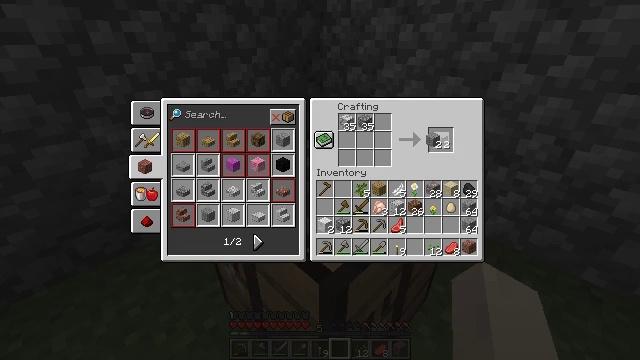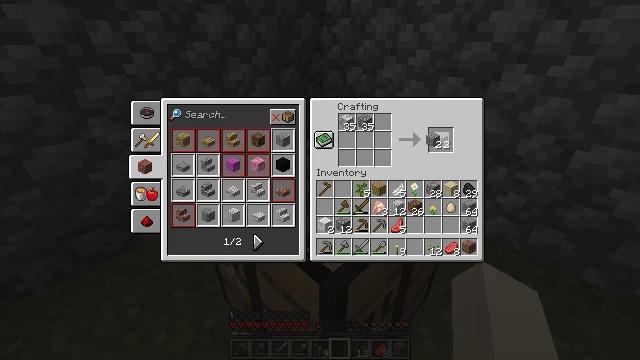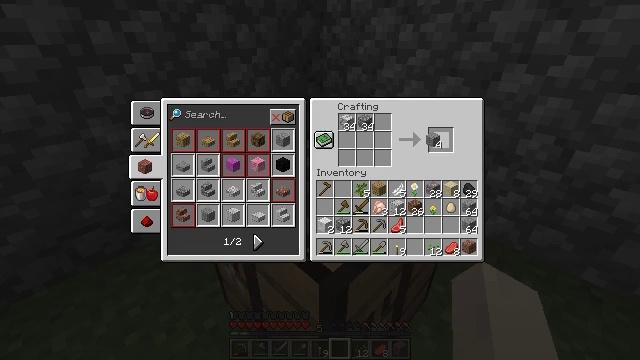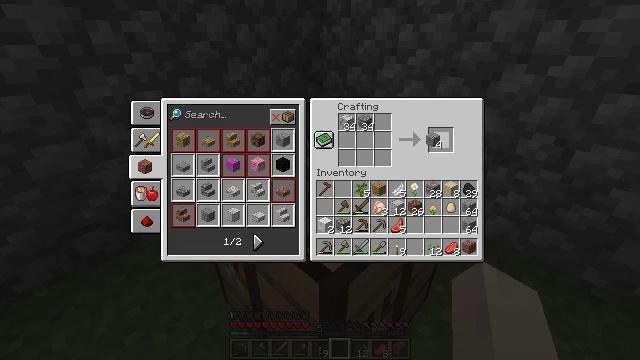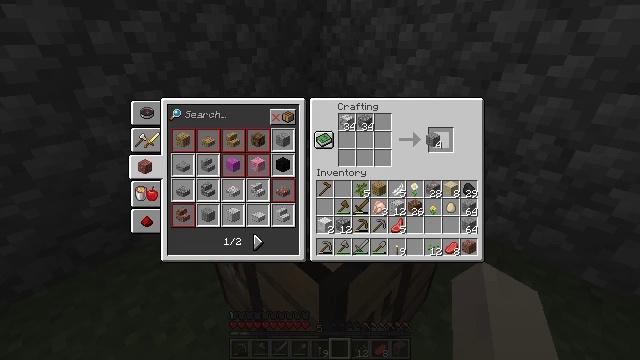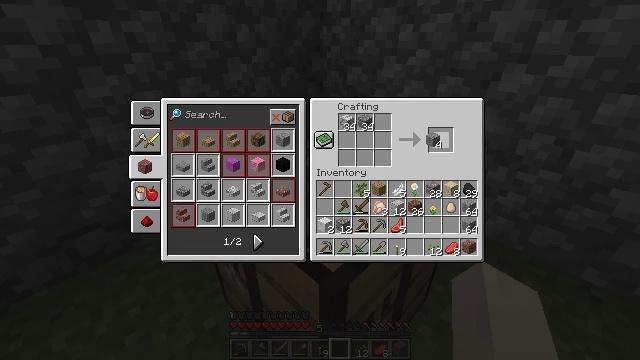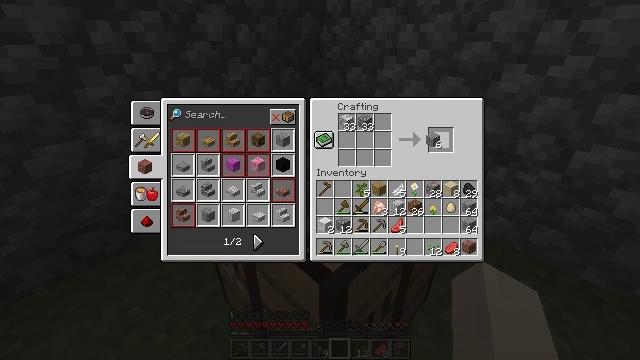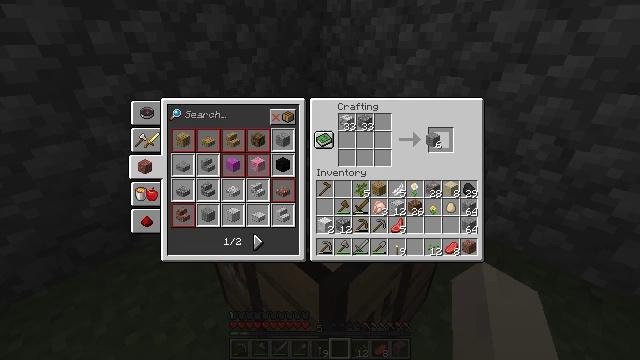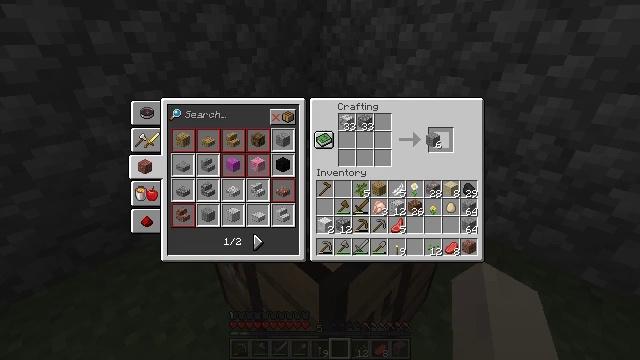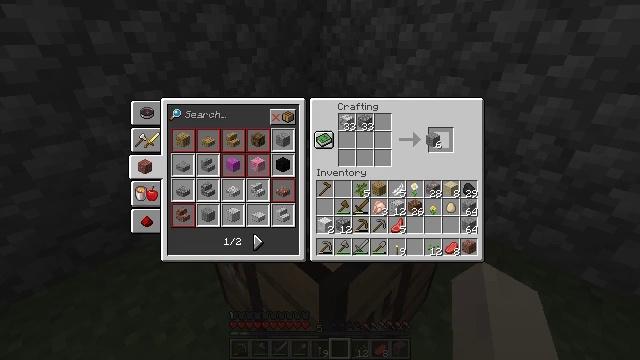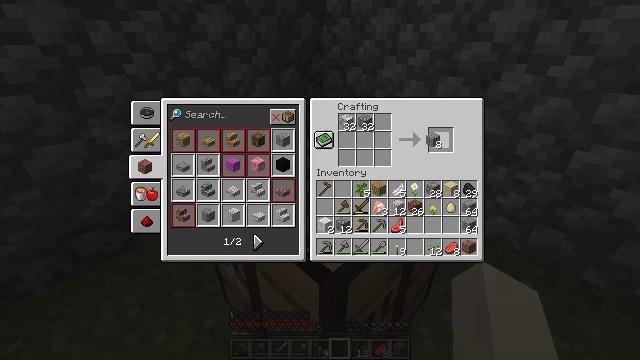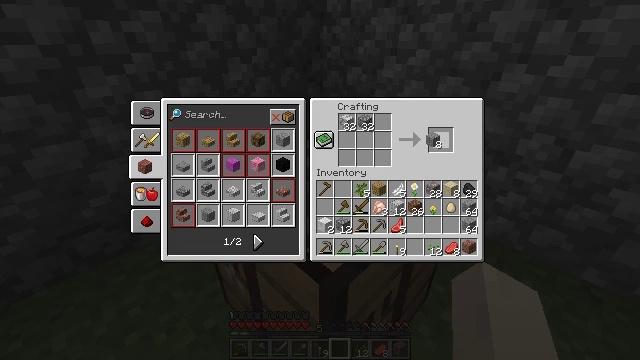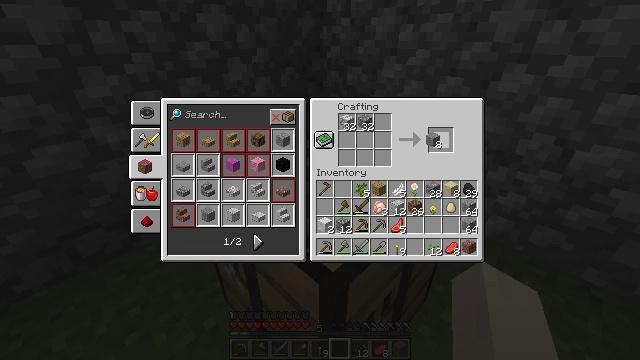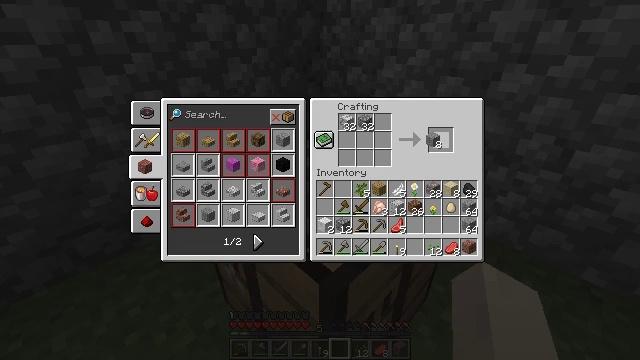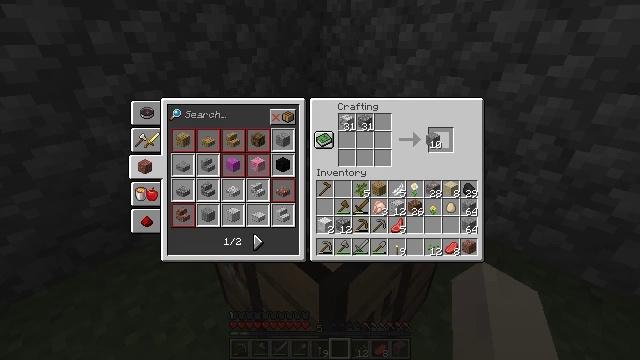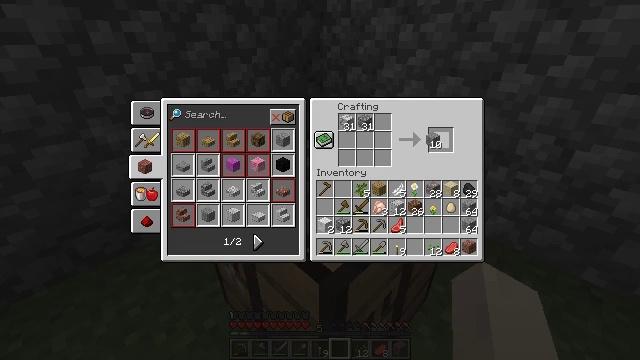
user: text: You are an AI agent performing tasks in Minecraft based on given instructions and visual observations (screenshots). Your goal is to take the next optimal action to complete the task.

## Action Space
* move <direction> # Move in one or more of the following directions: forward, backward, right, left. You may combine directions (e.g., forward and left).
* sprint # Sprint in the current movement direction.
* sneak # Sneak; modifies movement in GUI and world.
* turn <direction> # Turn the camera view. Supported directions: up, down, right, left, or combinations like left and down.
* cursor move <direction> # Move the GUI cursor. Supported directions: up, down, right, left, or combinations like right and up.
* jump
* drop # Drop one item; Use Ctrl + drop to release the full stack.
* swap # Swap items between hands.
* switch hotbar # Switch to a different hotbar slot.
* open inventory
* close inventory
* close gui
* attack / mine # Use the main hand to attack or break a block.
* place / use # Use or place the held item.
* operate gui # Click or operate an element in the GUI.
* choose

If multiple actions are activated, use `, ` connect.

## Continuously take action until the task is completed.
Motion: motion action
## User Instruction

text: Combine materials to craft andesite.
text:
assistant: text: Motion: operate gui
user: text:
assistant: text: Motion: no_op
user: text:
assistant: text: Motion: no_op
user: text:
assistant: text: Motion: operate gui
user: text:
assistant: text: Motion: operate gui
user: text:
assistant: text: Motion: no_op
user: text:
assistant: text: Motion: operate gui
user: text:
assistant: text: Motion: operate gui
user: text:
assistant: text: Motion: operate gui
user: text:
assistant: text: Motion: no_op
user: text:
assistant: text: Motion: operate gui
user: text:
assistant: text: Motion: operate gui
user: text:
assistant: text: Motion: operate gui
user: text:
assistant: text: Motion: no_op
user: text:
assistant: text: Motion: operate gui
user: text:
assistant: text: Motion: operate gui
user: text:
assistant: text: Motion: no_op
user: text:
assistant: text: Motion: operate gui
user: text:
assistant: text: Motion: operate gui
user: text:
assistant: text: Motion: operate gui
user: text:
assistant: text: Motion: no_op
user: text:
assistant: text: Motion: operate gui
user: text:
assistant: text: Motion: operate gui
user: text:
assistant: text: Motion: operate gui
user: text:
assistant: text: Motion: operate gui
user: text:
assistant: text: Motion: operate gui
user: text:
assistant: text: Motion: operate gui
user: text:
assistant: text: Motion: operate gui
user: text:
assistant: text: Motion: operate gui
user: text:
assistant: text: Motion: operate gui